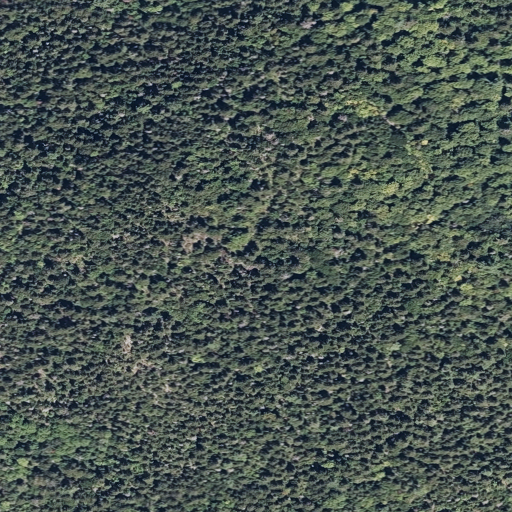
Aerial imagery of mountain in Maine named Hay Brook Mountain containing evergreen forest, mixed forest, and grassland